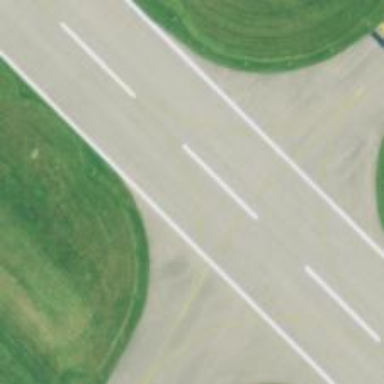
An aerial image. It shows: View of taxiway at the airport.